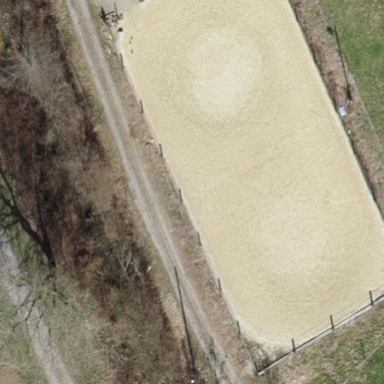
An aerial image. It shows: Equestrian pitch for leisure land use.